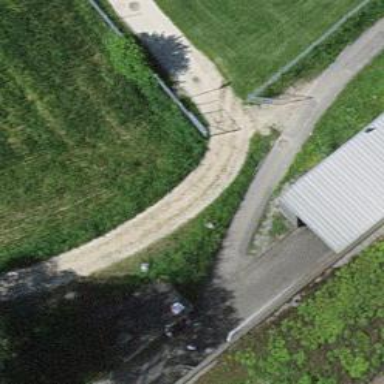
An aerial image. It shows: Gate.